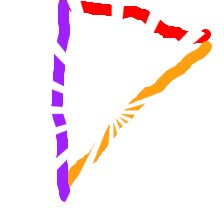
Shape: triangle